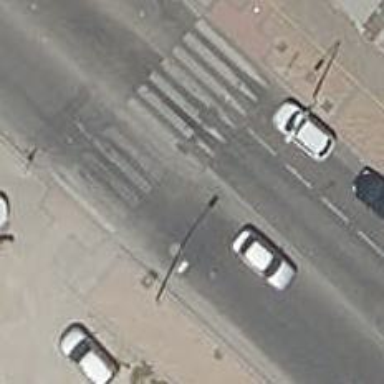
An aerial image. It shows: Marked crossing with traffic calming table.